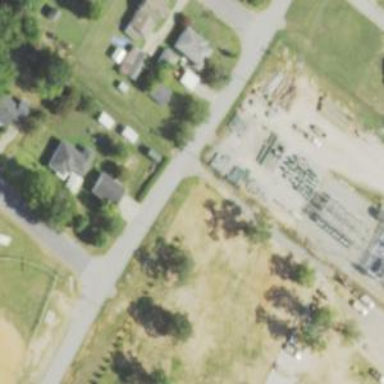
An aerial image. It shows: Alley designated for service vehicles.